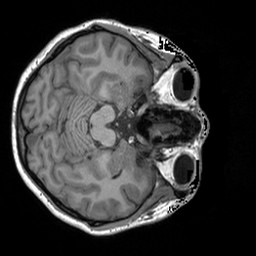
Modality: T1w
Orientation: axial
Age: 34
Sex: female
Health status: healthy
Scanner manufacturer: siemens
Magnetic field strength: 3 T
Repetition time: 1.9 s
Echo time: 0.00252 s